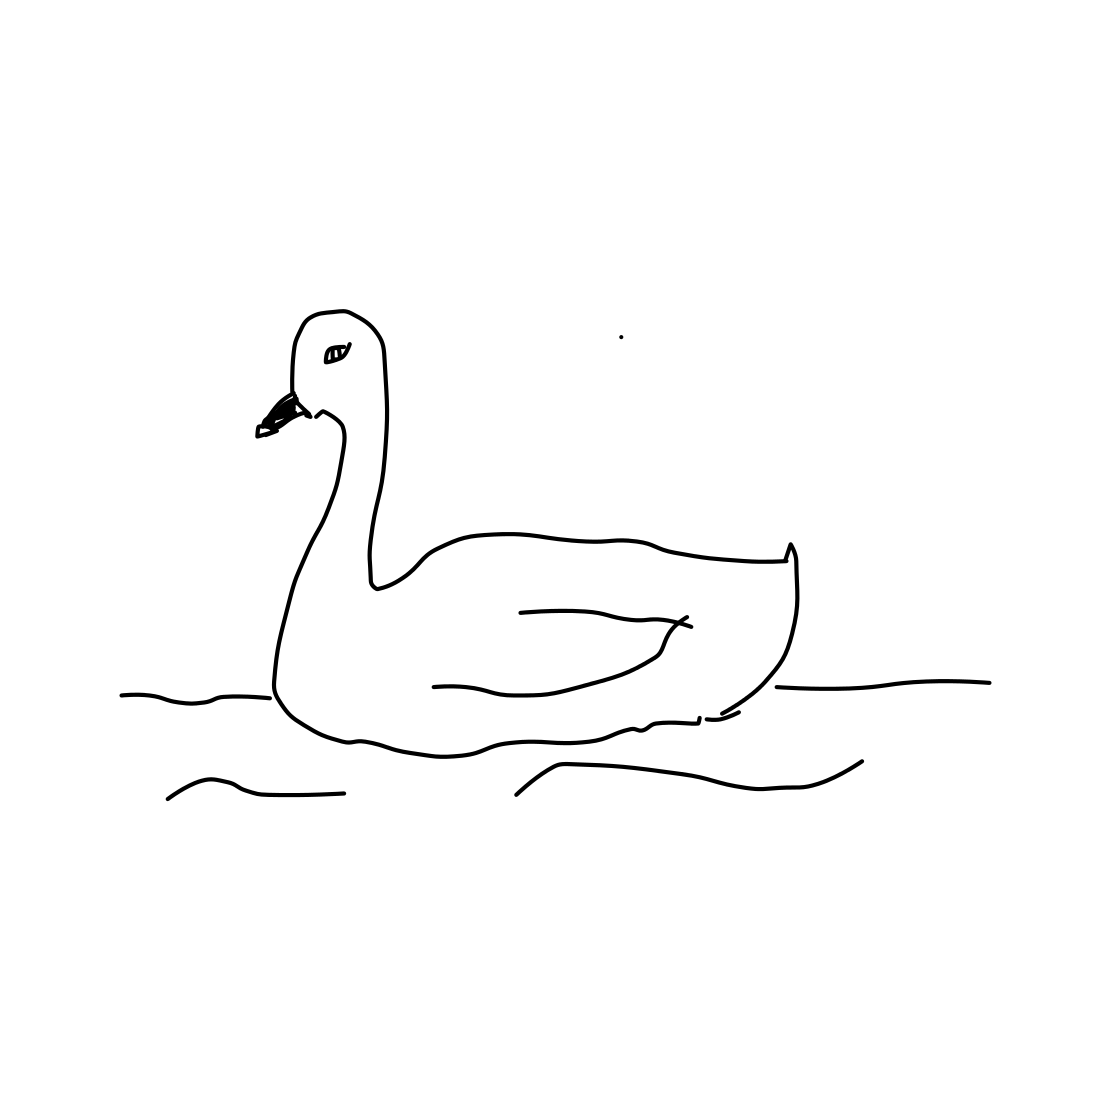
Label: swan